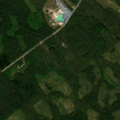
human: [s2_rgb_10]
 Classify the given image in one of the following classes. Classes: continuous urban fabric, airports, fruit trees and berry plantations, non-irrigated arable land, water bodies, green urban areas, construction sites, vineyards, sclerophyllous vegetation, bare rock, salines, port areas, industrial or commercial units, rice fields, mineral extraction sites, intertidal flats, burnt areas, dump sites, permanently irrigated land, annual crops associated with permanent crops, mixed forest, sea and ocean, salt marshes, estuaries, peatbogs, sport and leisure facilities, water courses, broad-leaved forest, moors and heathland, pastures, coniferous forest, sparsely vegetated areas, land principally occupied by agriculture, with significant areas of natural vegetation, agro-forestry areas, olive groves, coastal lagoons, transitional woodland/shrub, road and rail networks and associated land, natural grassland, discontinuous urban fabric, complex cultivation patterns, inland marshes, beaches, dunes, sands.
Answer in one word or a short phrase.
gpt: coniferous forest, mixed forest, transitional woodland/shrub